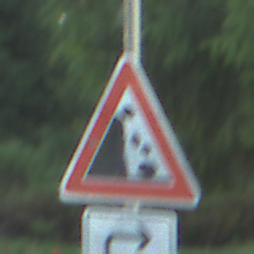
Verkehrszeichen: SteinschlagLinks
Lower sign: RichtungsangabeDurchPfeile5
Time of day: SunriseSunset
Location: Outdoor (Suburban)
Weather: PartlyCloudy
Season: NotSpecified
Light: Natural